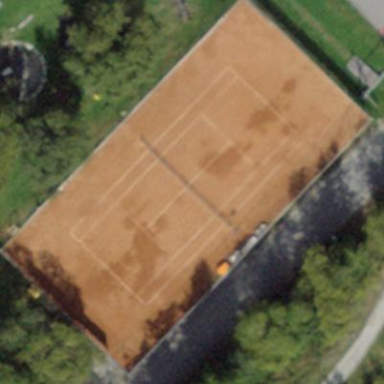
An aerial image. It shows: Red tennis pitch for leisure sports.